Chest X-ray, AP view. Patient: 50 years old, sex M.
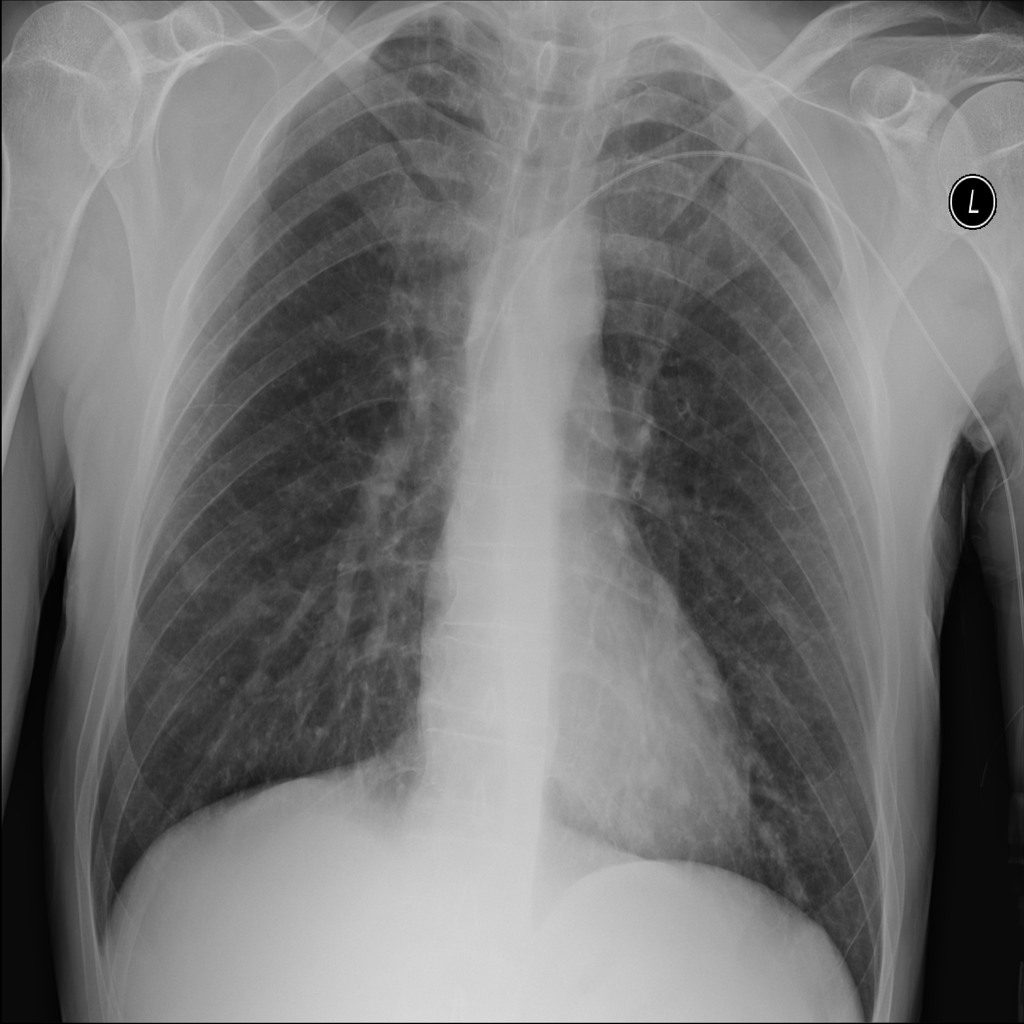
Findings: No Finding